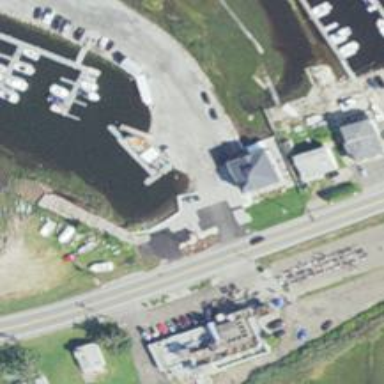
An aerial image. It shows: Slipway on leisure land.